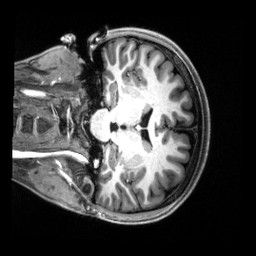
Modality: T1w
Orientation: coronal
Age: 19
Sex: female
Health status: healthy
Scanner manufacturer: siemens
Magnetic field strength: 3 T
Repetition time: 2.5 s
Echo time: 0.00222 s